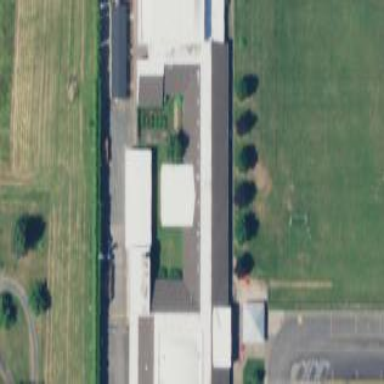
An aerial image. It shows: School building.